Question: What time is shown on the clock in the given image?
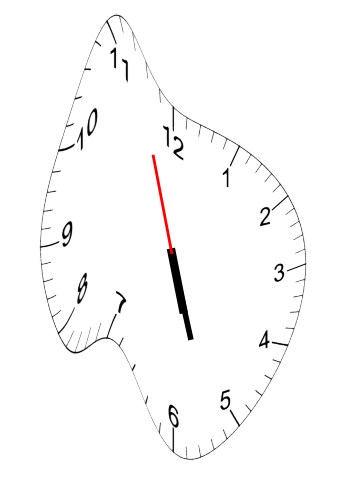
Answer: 05:26:57